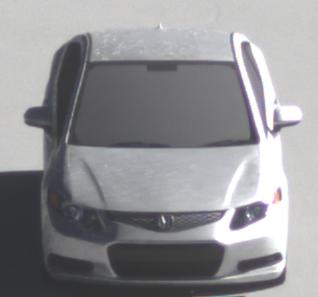
Make: Honda
Model: Civic Limousine 1.8
Detailed model: Civic (IX) Limousine
Model produced from: 2014/05
Model produced until: 2017/06
Doors: 4
Color: white
Road condition: dry road
Daytime: morning or afternoon
Contrast: high contrast